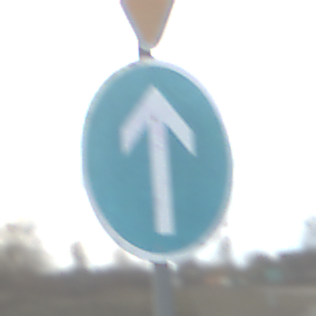
Verkehrszeichen: VorgeschriebeneFahrtrichtungGeradeaus
Zusatzzeichen oben: VorfahrtGewaehren
Umgebung: Outdoor, RoadRail
Tageszeit: SunriseSunset
Wetter: PartlyCloudy
Licht: Natural
Jahreszeit: NotSpecified
Kontrast: LowContrast